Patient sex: F
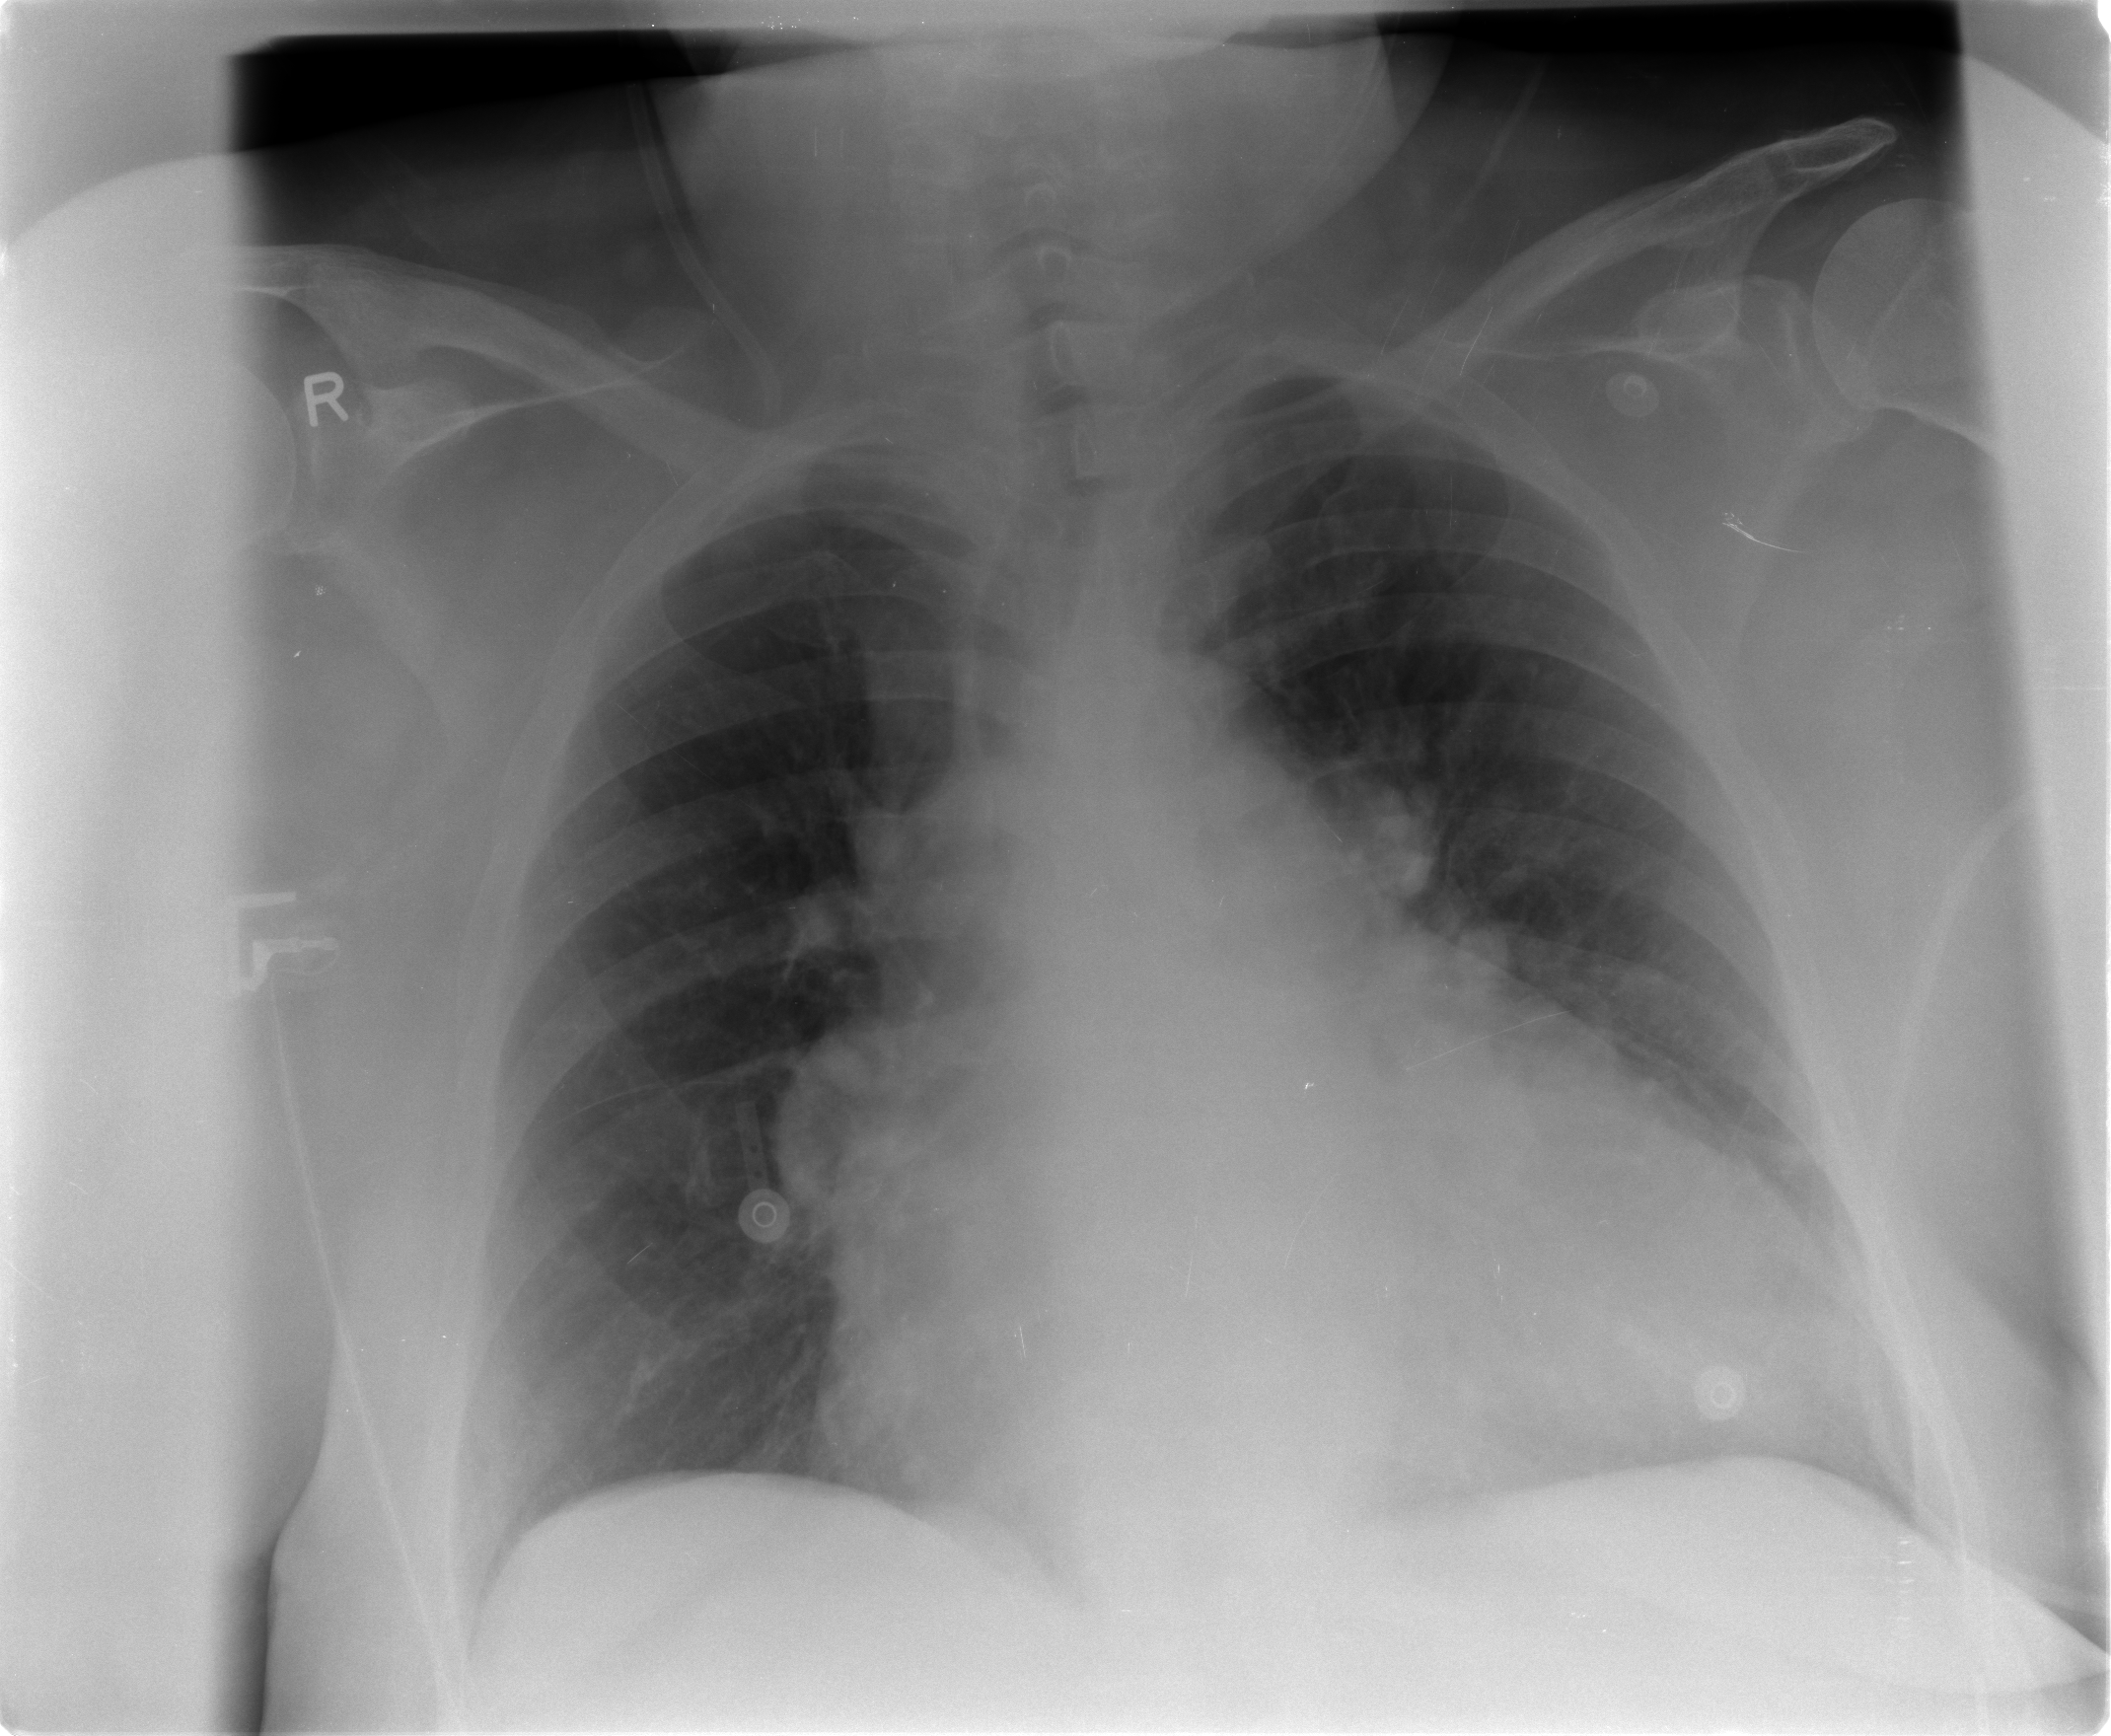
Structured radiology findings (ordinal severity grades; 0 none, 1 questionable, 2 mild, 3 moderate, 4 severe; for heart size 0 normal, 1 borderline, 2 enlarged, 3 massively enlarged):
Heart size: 3
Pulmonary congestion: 1
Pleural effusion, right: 0
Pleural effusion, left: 1
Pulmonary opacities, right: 0
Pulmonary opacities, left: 0
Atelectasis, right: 0
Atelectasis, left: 2